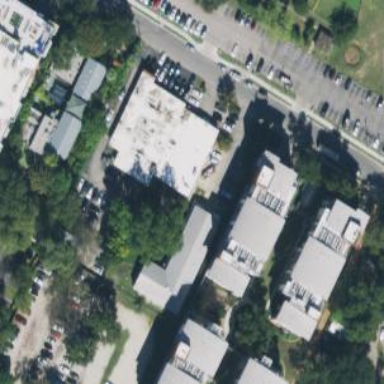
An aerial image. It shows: Building.